Interaction volume radius: 5 \u00c5
Interaction volume height: 20 \u00c5
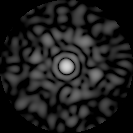
Disorder parameter: 0.8456